Interaction volume radius: 10 \u00c5
Interaction volume height: 15 \u00c5
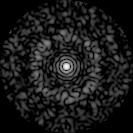
Disorder parameter: 0.8424